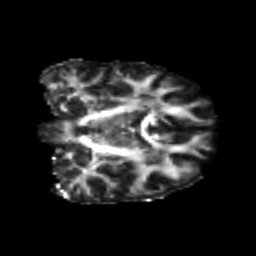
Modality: FA
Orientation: coronal
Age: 23
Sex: female
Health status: healthy
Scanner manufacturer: philips
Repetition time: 7.387 s
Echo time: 0.08599 s